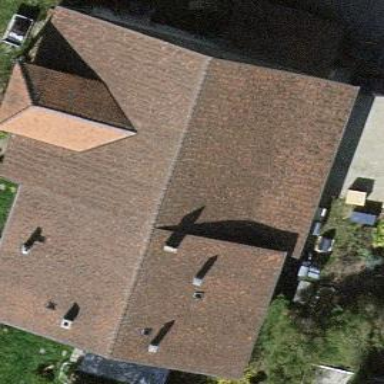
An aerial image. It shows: Farm building with gabled roof.